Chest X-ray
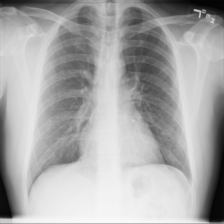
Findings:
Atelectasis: negative
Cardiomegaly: negative
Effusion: negative
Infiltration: negative
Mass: negative
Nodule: negative
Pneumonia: negative
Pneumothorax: negative
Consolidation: negative
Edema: negative
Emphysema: negative
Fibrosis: negative
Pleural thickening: negative
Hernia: negative